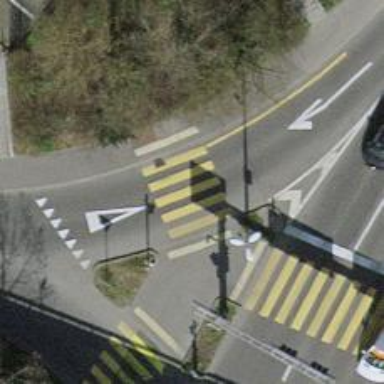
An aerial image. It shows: Crossing with traffic signals.